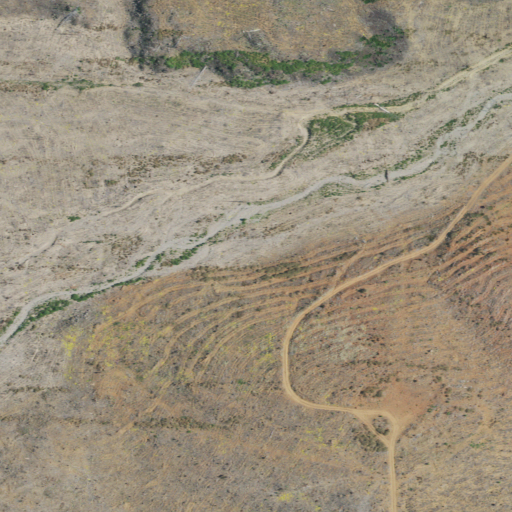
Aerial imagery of valley in California named Eiler Gulch containing shrub and grassland